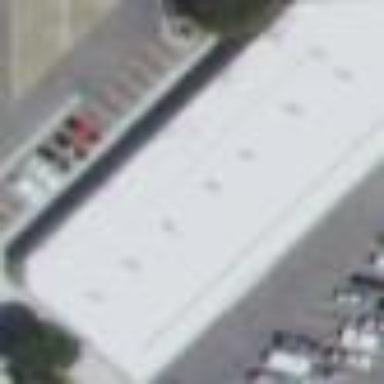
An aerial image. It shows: Flat-roofed retail building.